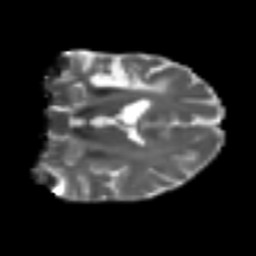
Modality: T2w
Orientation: coronal
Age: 39
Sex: female
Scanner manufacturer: siemens
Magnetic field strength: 3 T
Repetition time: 4.999 s
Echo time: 0.07946 s